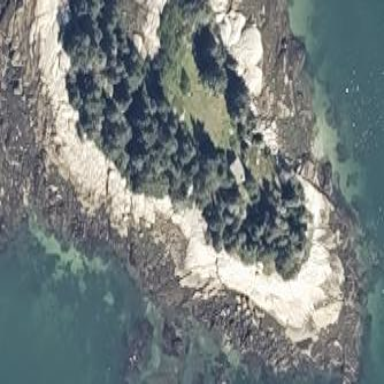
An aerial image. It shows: Islet along the coastline.